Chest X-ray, PA view. Patient: 65 years old, sex M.
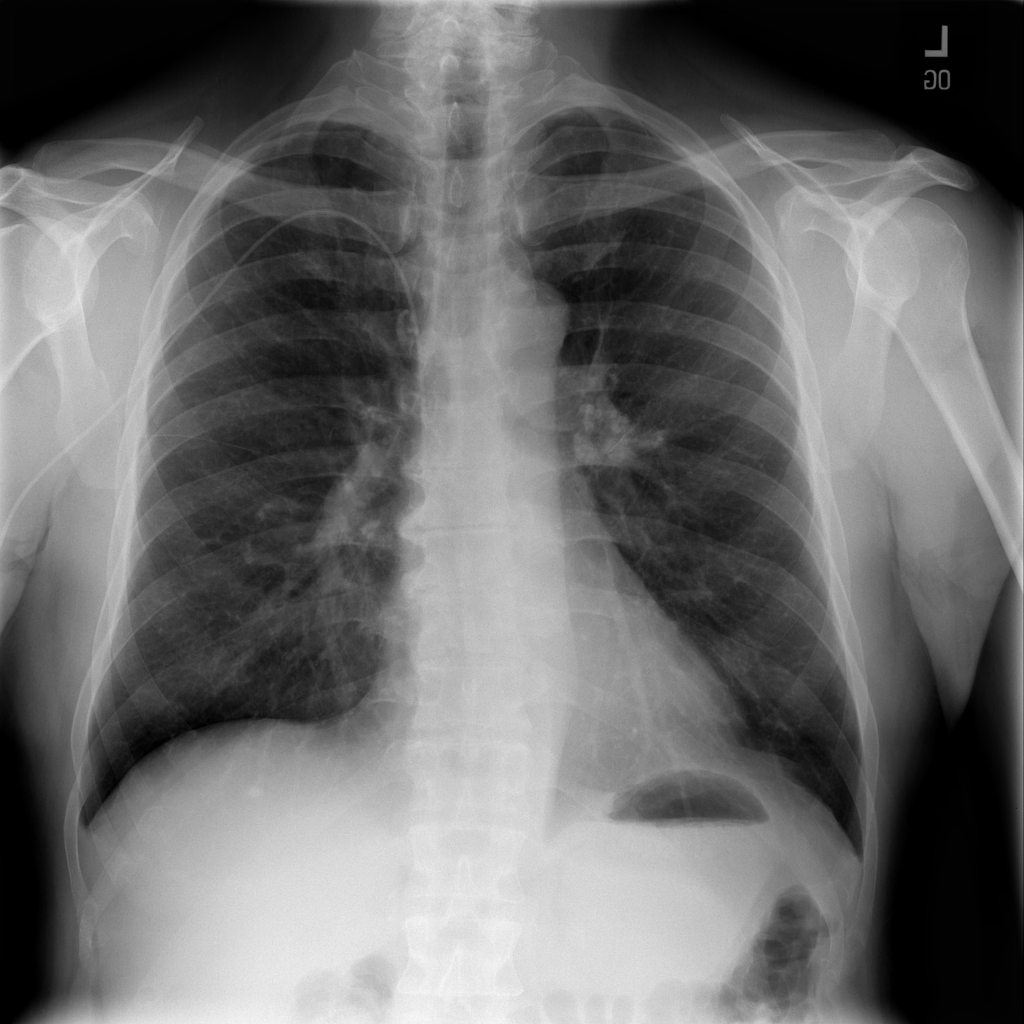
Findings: No Finding